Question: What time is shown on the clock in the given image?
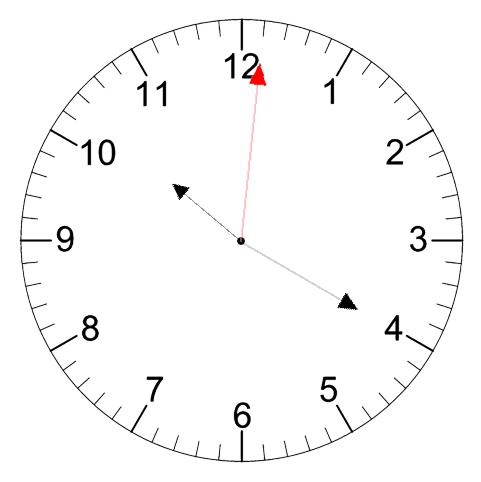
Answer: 10:20:01